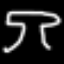
Label: mushroom